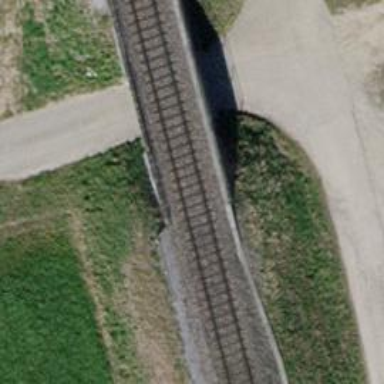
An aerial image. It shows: Bridge with electrified rail tracks and contact line.